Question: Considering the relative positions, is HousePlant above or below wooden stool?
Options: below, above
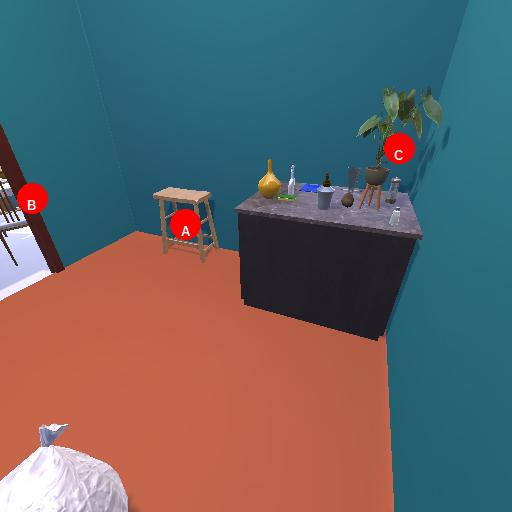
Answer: below